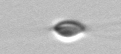
Label: Chrysochromulina